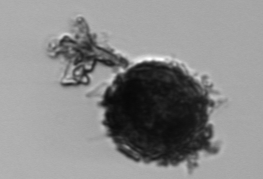
Label: Thalassiosira_TAG_external_detritus